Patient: sex M, age 71
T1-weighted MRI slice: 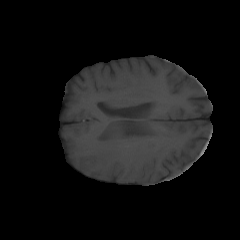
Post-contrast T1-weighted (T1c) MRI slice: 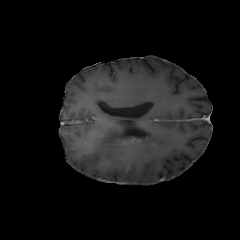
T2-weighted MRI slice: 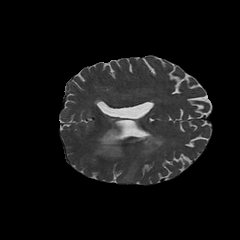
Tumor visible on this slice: yes
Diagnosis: Glioblastoma, IDH-wildtype
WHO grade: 4